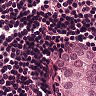
Metastatic tissue present: yes